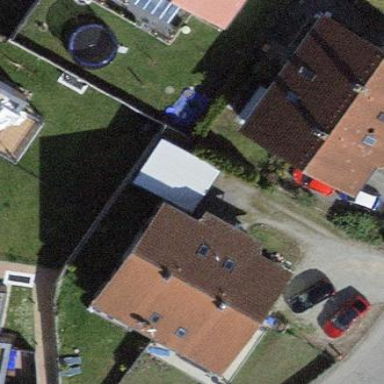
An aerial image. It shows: Terrace building.